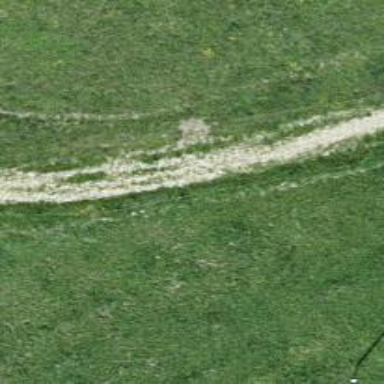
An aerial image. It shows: Track with very rough surface.